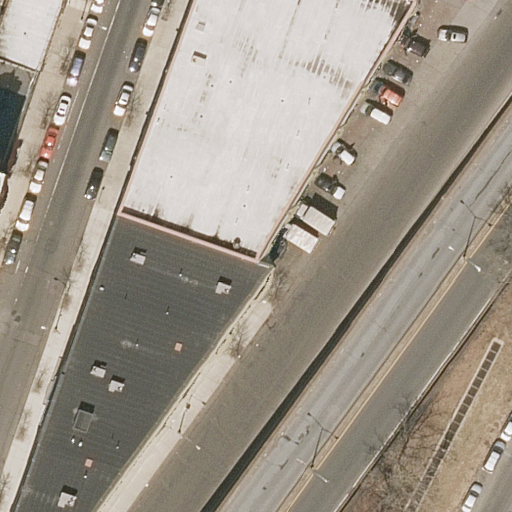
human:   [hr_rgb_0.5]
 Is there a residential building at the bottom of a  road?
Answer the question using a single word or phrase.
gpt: yes

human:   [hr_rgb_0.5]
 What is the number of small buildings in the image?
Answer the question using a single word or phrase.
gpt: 0

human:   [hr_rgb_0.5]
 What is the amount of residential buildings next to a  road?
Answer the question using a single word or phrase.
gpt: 3

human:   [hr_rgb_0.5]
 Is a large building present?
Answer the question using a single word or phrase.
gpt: yes

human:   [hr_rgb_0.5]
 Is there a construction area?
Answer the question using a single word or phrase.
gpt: no

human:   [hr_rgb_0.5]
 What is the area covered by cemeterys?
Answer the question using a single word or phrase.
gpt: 0m2

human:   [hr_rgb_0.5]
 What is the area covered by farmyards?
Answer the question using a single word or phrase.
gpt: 0m2

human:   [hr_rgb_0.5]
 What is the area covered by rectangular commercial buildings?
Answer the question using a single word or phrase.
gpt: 0m2

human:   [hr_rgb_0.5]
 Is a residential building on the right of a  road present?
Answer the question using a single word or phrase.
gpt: yes

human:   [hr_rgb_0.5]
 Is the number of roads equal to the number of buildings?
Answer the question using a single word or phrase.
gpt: no

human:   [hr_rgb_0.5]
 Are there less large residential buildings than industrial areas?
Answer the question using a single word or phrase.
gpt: no

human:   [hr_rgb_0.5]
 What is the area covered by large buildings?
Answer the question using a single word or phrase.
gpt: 1410m2

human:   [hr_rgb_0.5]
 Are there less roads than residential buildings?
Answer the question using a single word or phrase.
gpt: no

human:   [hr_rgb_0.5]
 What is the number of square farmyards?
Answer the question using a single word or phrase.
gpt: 0

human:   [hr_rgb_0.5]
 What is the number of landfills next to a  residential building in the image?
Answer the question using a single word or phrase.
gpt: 0

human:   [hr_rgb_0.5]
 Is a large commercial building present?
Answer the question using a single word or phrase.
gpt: no

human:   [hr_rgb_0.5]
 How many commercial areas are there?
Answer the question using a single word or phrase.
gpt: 0

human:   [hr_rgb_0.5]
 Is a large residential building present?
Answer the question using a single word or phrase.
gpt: yes

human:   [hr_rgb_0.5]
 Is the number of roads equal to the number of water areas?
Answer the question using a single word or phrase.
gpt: no

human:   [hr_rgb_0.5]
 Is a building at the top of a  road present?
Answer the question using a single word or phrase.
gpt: yes

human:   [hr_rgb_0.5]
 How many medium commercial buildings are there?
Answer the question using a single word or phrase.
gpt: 0

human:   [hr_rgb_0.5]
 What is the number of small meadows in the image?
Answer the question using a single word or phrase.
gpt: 0

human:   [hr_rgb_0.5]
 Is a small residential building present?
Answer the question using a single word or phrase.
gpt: no

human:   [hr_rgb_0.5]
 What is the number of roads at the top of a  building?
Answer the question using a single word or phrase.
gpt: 5

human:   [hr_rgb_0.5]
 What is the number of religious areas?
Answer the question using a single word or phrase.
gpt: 0

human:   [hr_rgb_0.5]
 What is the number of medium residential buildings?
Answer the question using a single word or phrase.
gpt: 2

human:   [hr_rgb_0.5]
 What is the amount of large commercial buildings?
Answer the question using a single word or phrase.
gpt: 0

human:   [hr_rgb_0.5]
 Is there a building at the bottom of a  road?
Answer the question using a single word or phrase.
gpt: yes

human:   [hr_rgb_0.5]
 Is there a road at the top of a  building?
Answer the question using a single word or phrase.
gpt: yes

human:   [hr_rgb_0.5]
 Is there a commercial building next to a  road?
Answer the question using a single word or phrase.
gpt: no

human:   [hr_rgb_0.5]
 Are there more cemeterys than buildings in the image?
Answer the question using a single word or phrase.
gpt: no

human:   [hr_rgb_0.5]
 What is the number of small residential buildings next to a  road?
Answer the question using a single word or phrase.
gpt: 0

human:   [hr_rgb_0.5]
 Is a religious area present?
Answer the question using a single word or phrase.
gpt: no

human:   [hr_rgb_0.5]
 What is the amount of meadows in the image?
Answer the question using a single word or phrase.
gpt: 0

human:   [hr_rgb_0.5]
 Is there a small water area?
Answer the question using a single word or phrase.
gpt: no

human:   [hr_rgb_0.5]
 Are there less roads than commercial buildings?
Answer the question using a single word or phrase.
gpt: no